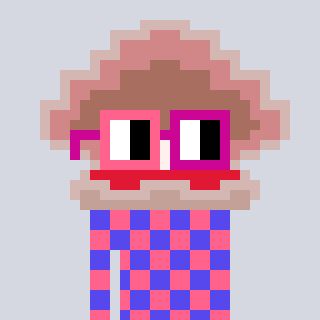
a pixel art character with square pink and red glasses, a oyster-shaped head and a computerblue-colored body on a cool background